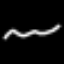
Label: squiggle